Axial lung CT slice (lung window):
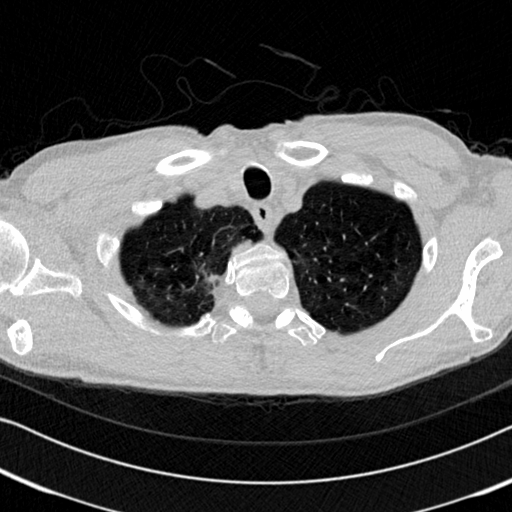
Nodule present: yes
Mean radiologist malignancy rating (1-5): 1